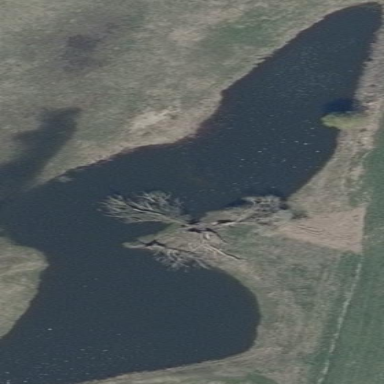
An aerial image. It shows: Pond surrounded by natural water.